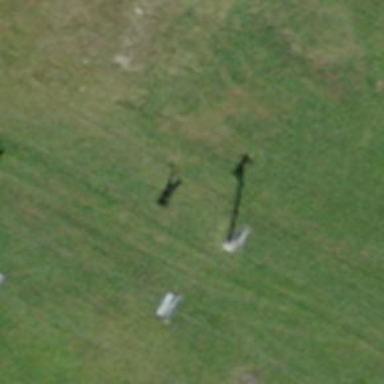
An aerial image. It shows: Pylon for aerialway.